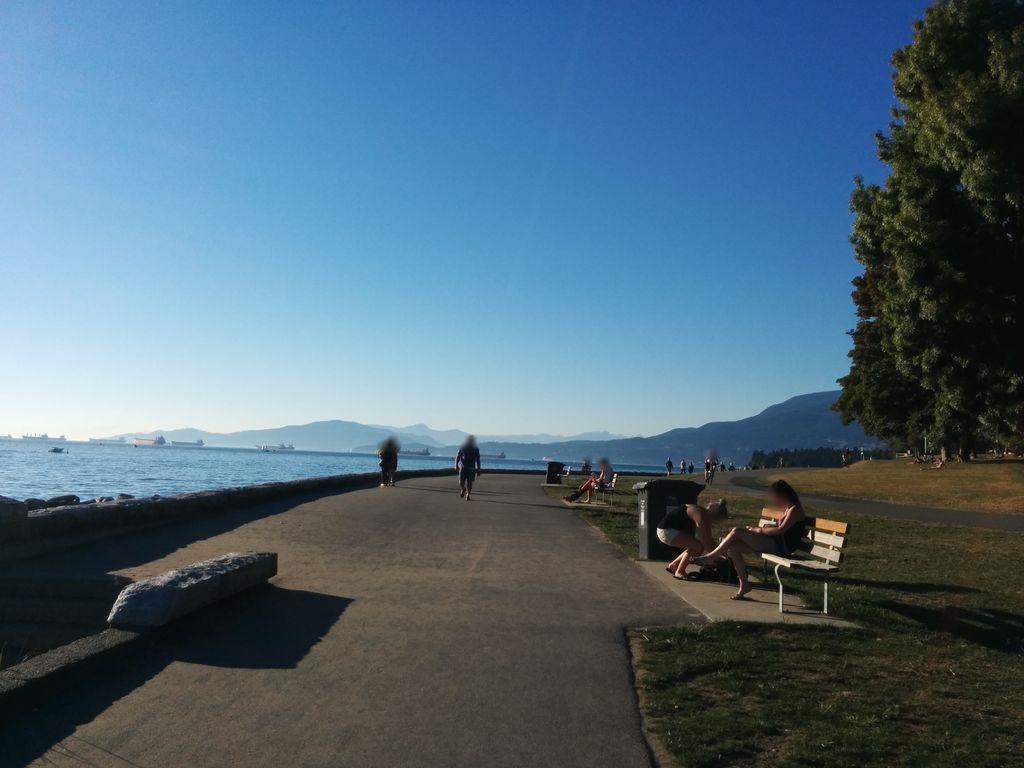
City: vancouver